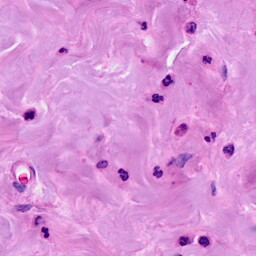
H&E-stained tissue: Breast